Field crop: tomato
Growth stage: 1
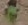
Species: solanum